Current action and preconditions to check: trajectory_clear

Your task: For each precondition in the list above, predict whether it will hold at this action.

Consider the current scene as observed from the mobile robot's camera, and analyze the predicted future states of all dynamic agents (e.g., people, animals, vehicles, or any moving entities) within the NEXT SECOND.

IMPORTANT: Only answer "very likely" if you are absolutely certain—based on strong, clear evidence—that a dynamic agent will violate the precondition in the predicted future state. Do NOT answer "very likely" for unlikely, ambiguous, or low-probability risks.

Ask yourself for each precondition: Is there a high probability, with clear and convincing evidence, that the predicted future states of any dynamic agent will interfere with the predicted future state of the currently executing action within the NEXT SECOND, causing that precondition to fail?

Assess the risk level based on these predictions. Use "likely" or "very likely" if motions create a clear risk of interference.

Use "neutral" or "improbable" if agents are nearby but their predicted paths are clearly diverging or non-conflicting.

Failure Risk Categories: "very improbable", "improbable", "neutral", "likely", "very likely"

Answer Format: Output ONLY the probability_of_failure value from these categories: "very improbable", "improbable", "neutral", "likely", "very likely"

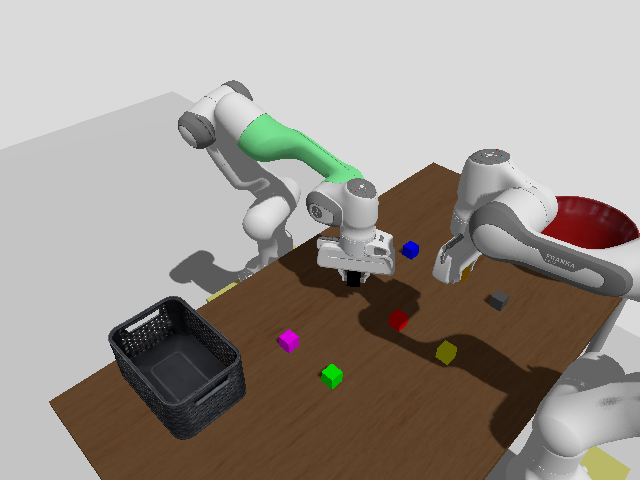

Answer: very improbable